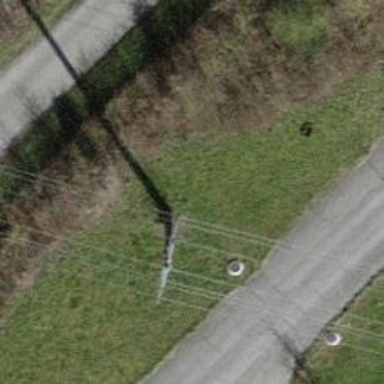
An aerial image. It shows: Concrete power pole.